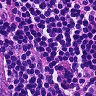
Metastatic tissue present: no